Question: What has to be done to enable the unit tests that come with sugarcrm?
I've set up phpunit in general settings and added the xml configuration and custom script as shown in the image. I get "Perhaps an error occurred, verify in Output window." but the output window stays empty.
If I run tests/phpunit.php in webserver the tests are running (data is generated) only until the first mysql problem shows up in sugarlog.

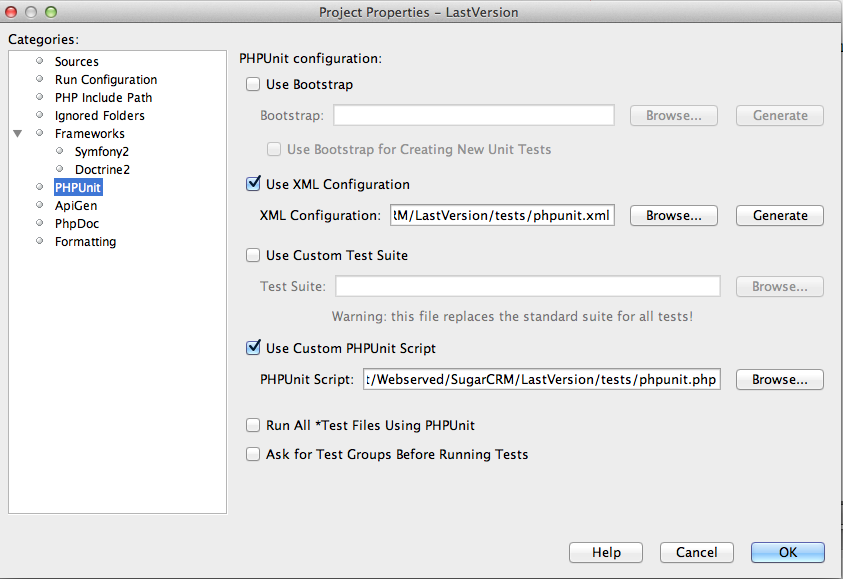
Answer: As it seems only the shebang line in tests/phpunit.php has to be set to the correct environment, then the tests are working!
default is: '#!/usr/bin/env php'
In my environment it now looks like:'#!/Applications/MAMP/bin/php/php5.3.20/bin/php'